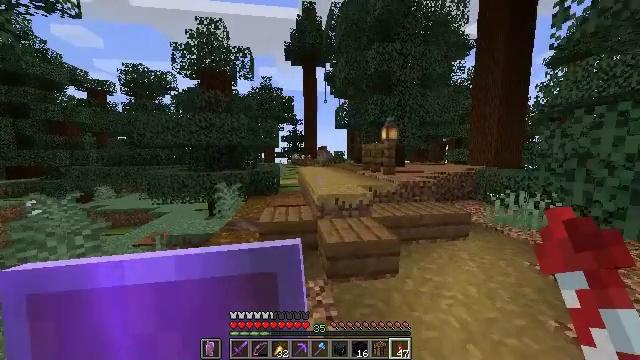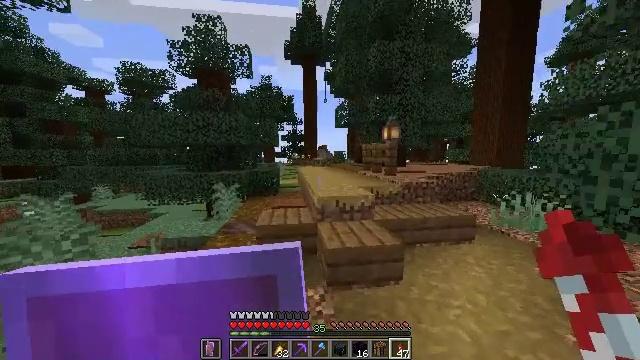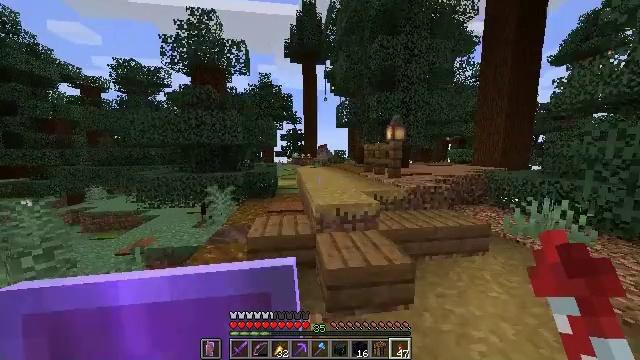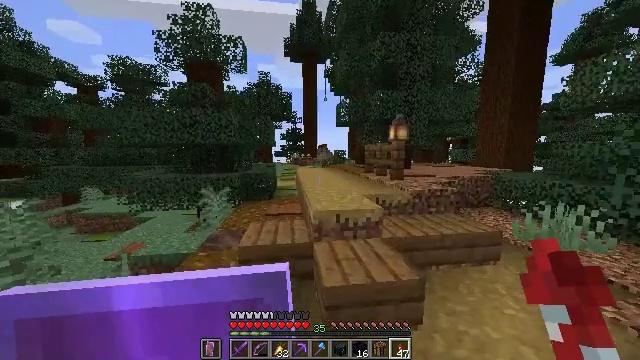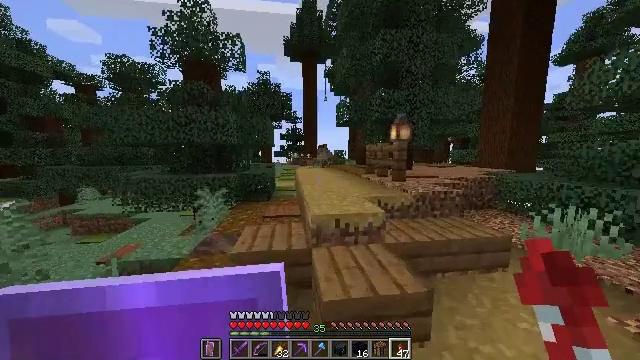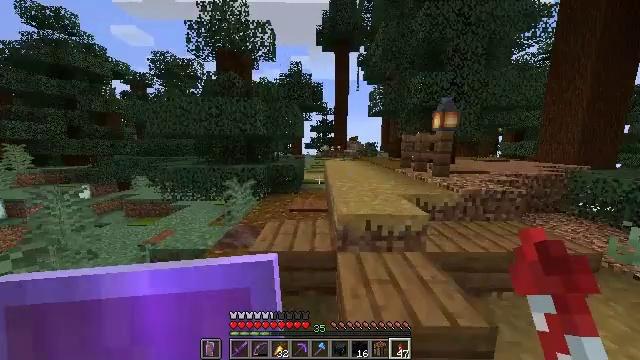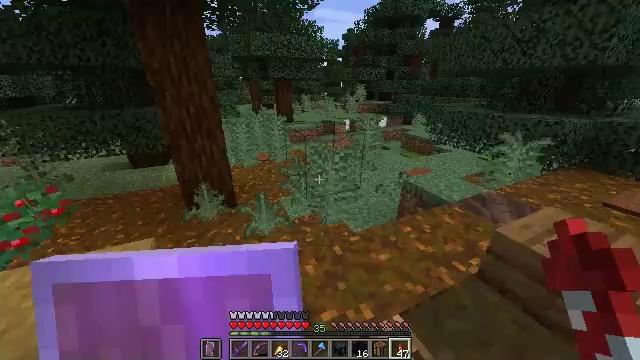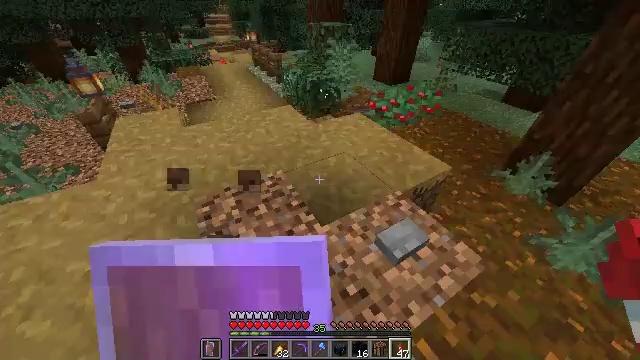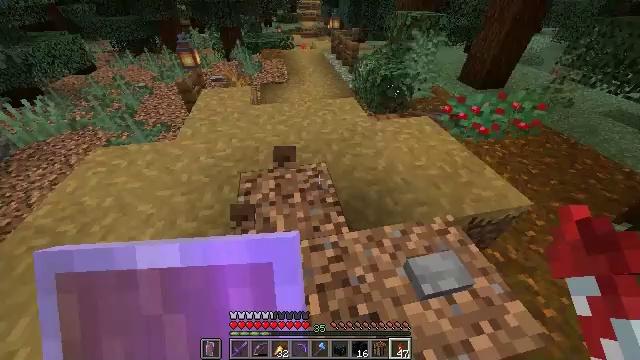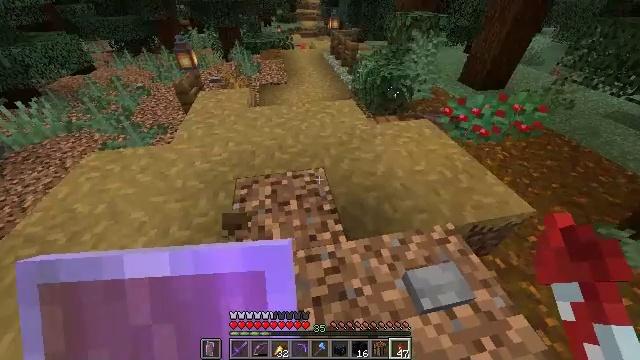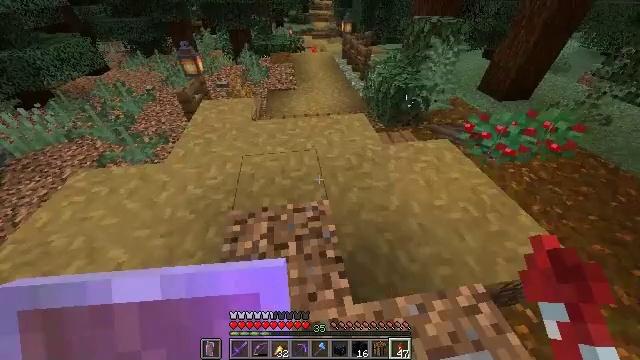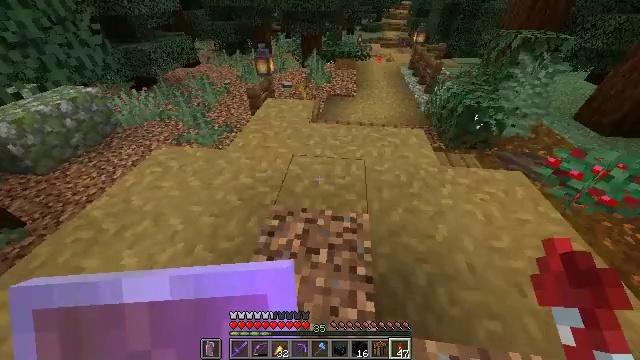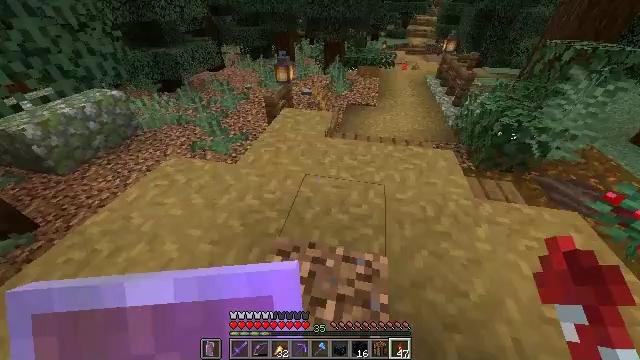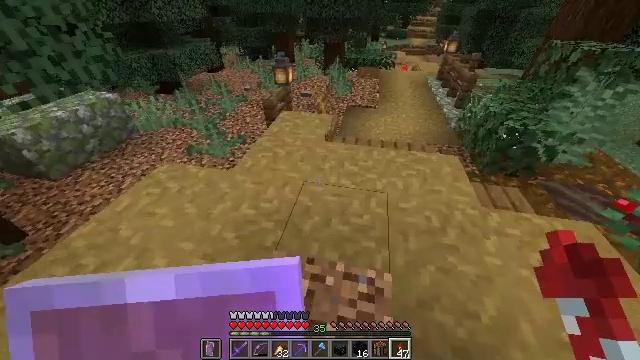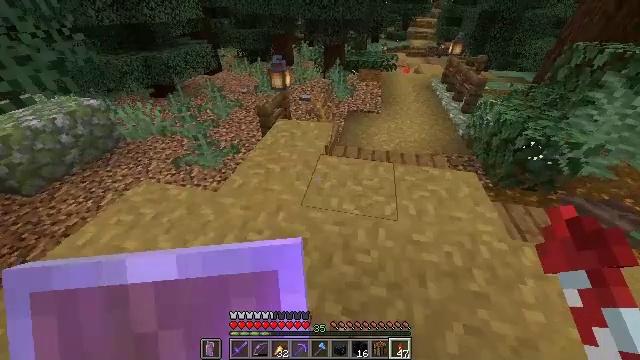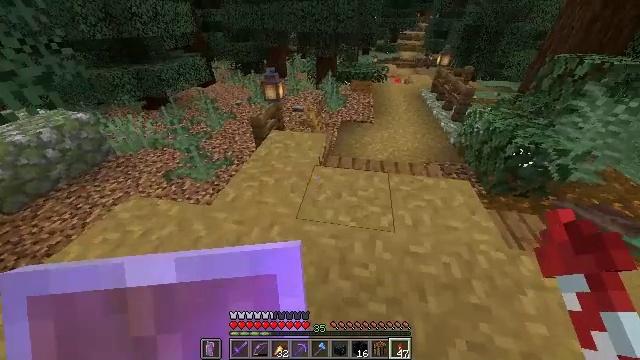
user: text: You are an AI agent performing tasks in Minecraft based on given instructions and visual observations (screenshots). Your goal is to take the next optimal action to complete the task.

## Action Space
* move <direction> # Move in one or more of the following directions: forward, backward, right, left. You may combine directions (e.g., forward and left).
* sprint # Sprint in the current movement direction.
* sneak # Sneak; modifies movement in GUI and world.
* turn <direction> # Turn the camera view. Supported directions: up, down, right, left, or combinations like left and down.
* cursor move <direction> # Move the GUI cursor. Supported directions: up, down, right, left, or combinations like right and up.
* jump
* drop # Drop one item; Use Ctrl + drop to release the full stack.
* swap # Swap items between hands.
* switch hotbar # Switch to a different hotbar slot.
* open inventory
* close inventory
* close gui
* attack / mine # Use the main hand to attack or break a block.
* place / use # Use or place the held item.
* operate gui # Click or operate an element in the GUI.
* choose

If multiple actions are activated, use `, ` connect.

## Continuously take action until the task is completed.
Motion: motion action
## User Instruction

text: Make a light gray carpet using light gray wool.
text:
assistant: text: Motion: move forward, sprint, attack / mine
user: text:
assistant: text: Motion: move forward, sprint, attack / mine
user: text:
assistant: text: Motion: move forward, sprint, attack / mine
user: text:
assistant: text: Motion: move forward, sprint, attack / mine
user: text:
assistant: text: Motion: move forward, sprint, turn left and down, attack / mine
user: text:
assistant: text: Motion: move forward, sprint, turn left and down, attack / mine
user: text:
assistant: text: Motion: move forward, sprint, turn left and down, attack / mine
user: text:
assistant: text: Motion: move forward, sprint, turn left and down, attack / mine
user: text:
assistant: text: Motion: move forward, sprint, attack / mine
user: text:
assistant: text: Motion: move forward, sprint, turn left, attack / mine
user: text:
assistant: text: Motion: move forward, sprint, turn left and up, attack / mine
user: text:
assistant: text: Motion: move forward, sprint, turn left, attack / mine
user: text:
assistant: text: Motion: move forward, sprint, attack / mine
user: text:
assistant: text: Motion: move forward, sprint, attack / mine
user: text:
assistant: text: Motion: move forward, sprint, turn right and up, attack / mine
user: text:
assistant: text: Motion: move forward, sprint, turn right and up, attack / mine
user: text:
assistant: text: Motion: move forward, sprint, turn right and up, attack / mine
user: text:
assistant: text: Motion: move forward, sprint, attack / mine
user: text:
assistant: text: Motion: move forward, sprint, turn up, attack / mine, jump
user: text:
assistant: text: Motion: move forward, sprint, turn right and up, attack / mine, jump
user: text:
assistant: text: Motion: move forward, sprint, turn right and up, attack / mine, jump
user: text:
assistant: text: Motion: move forward, sprint, attack / mine
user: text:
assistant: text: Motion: move forward, sprint, attack / mine
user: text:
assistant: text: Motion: move forward, sprint, attack / mine
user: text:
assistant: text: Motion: move forward, sprint, attack / mine
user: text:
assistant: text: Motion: move forward, sprint, turn right and up, attack / mine
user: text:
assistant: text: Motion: move forward, sprint, attack / mine
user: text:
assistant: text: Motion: move forward, sprint, attack / mine
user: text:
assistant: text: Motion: move forward, sprint, attack / mine
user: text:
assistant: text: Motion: move forward, sprint, turn right, attack / mine